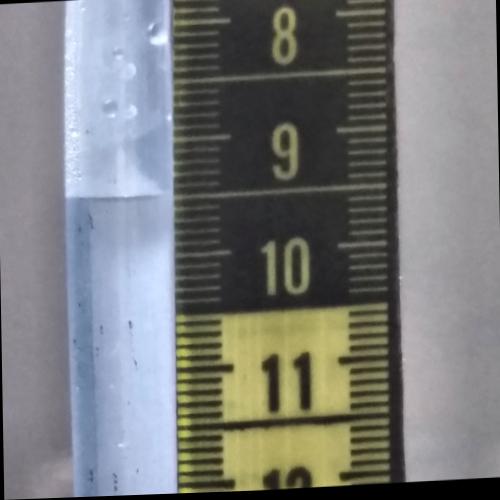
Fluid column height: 9.5 cm